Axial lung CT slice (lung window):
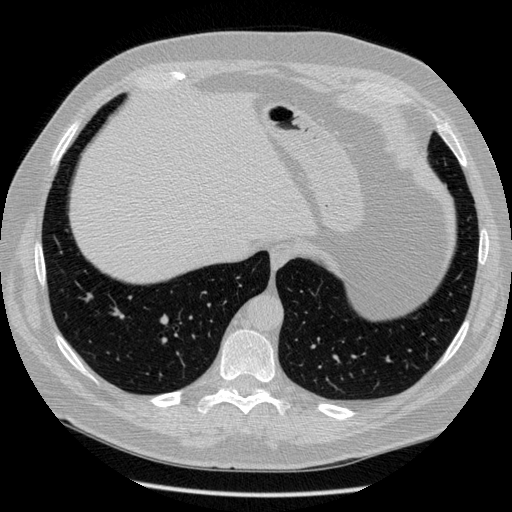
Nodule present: no